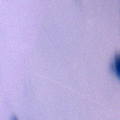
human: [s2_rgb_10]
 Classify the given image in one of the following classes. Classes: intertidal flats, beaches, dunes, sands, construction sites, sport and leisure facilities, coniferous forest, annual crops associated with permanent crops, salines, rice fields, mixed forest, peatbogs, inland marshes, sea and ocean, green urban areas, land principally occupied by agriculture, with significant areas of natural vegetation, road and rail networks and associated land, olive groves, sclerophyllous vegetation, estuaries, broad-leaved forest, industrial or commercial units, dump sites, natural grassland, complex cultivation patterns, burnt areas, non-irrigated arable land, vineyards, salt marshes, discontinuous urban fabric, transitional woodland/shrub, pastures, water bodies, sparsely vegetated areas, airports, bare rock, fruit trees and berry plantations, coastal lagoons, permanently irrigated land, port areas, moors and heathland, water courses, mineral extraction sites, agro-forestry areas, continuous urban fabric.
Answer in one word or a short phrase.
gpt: water bodies